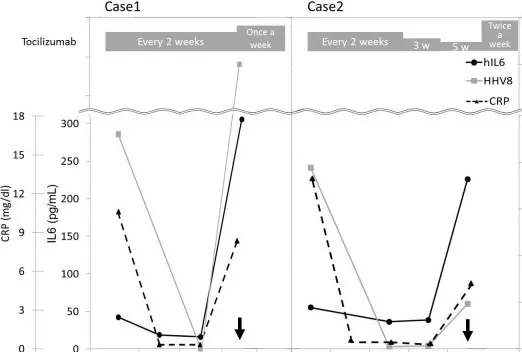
hIL6, HHV8 and CRP dynamic. Changes in the levels of human interleukin-6 (hIL6), human herpesvirus 8 (HHV8) DNA and serum C-reactive protein (CRP) in Cases 1 and 2 following the initiation of tocilizumab therapy. hIL6,. CRP and. HHV8 in the serum. The arrows indicate the time of relapse. The gray boxes indicate the frequency of tocilizumab infusion.
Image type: radiology (ct)